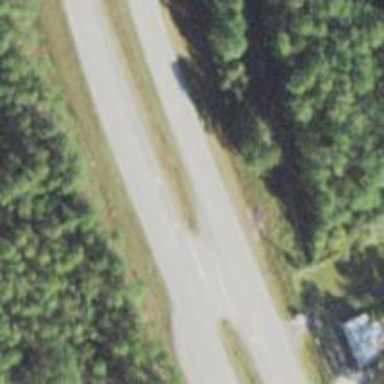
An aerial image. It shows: Asphalt road designated as trunk highway.